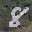
Label: 8